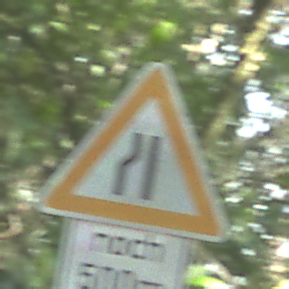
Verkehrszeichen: EinseitigVerengteFahrbahnLinks
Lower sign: LaengeEinerStrecke3
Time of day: Midday
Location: Outdoor (Nature)
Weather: Clear
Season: NotSpecified
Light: Natural